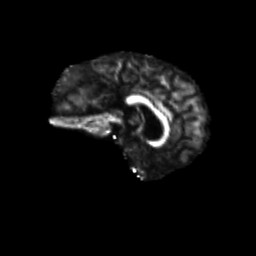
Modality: FA
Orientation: sagittal
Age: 59
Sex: female
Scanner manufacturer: siemens
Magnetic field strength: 3 T
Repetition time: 4.71 s
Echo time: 0.0906 s